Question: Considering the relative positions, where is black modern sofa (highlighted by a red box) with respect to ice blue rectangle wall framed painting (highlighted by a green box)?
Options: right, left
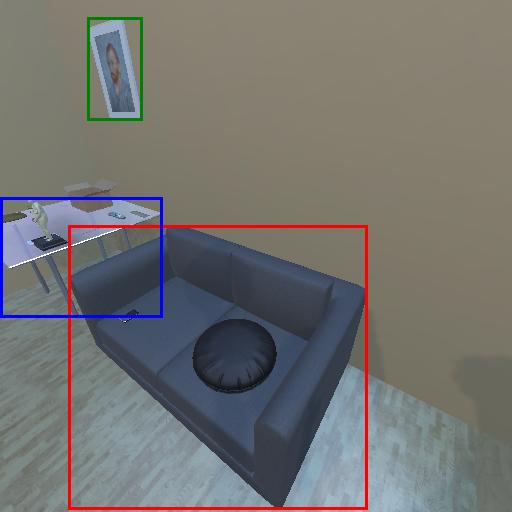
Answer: right